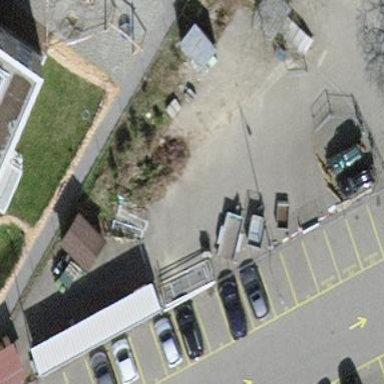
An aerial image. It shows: Chain link fence is in the scene.